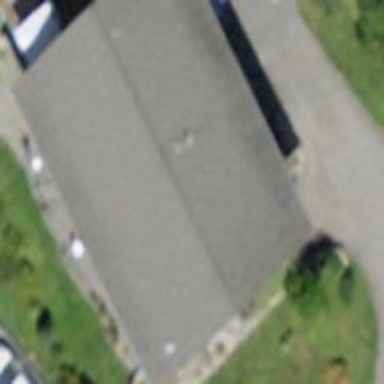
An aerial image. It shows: Bed and breakfast guest house building.